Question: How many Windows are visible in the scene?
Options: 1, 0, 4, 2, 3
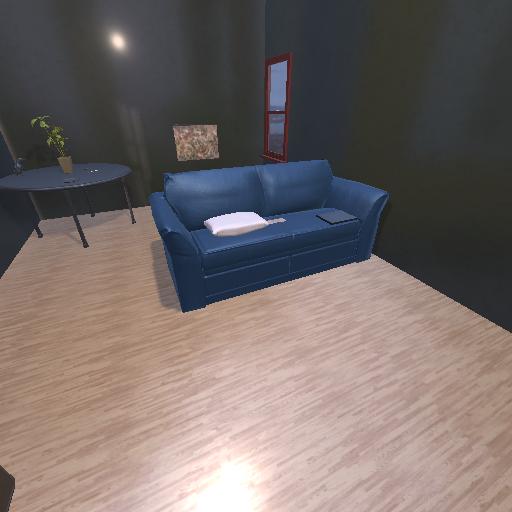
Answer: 1